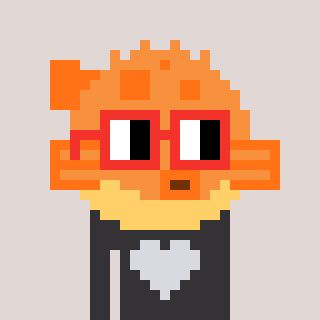
a pixel art character with square red glasses, a pufferfish-shaped head and a grayscale-colored body on a warm background